Question: my question is if it's possible/right to model something like this:

The problem is that tutorial can't exist without the lecture, BUT they're both very very similar in their attributes and methods, that's why I thought that maybe it could be easier to have an inheritance there. Thanks for the ideas and answers
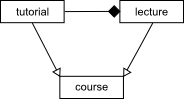
Answer: That should work just fine. There is nothing wrong with your model .... though it is conventional to draw the diagram with the superclass the subclasses, not below them as your diagram does.